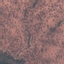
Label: HerbaceousVegetation